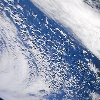
Label: cloud